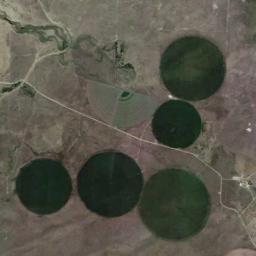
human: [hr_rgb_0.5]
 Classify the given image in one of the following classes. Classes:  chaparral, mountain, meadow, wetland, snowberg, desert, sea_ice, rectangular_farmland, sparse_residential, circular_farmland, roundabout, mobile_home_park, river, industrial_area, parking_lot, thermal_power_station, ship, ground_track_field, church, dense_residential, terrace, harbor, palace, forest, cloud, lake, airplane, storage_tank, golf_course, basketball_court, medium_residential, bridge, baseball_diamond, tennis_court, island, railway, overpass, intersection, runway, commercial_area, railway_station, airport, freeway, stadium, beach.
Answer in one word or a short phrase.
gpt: circular_farmland